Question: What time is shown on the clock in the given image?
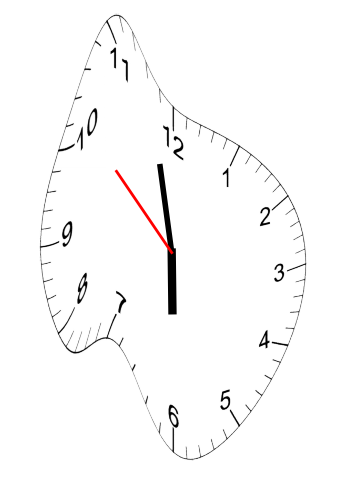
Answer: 05:57:52